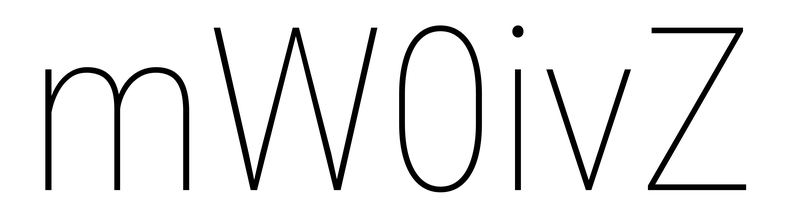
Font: Roboto_Condensed_Thin